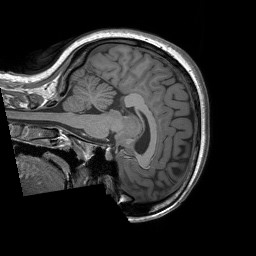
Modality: T1w
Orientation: sagittal